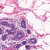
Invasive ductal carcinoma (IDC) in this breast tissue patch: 0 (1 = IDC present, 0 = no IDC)